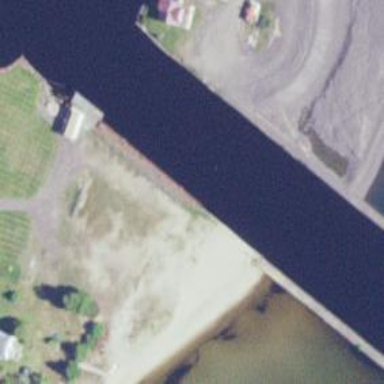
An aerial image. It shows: Breakwater structure.